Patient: sex M, age 77
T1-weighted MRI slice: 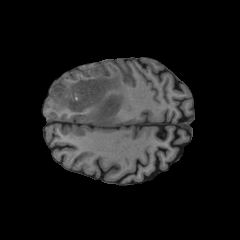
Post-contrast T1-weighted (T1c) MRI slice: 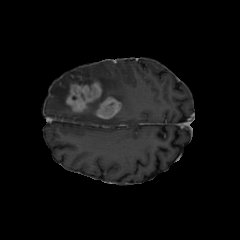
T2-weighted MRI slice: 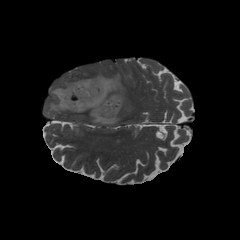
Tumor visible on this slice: yes
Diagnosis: Glioblastoma, IDH-wildtype
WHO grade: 4